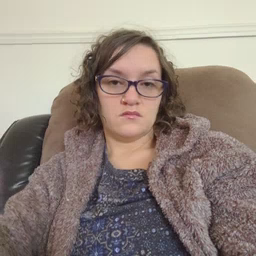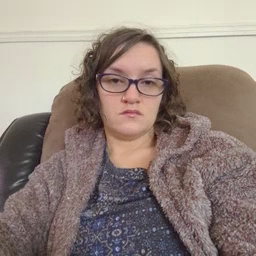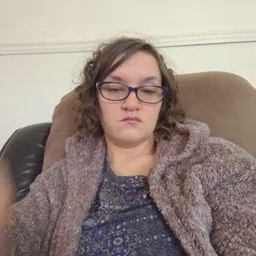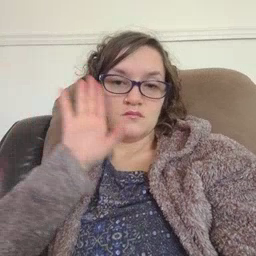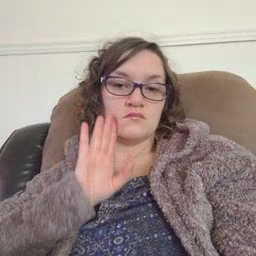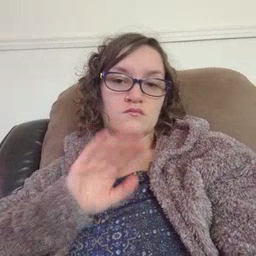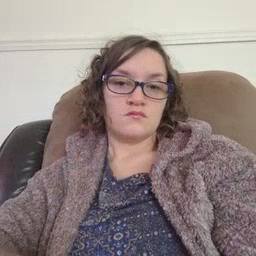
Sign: brown